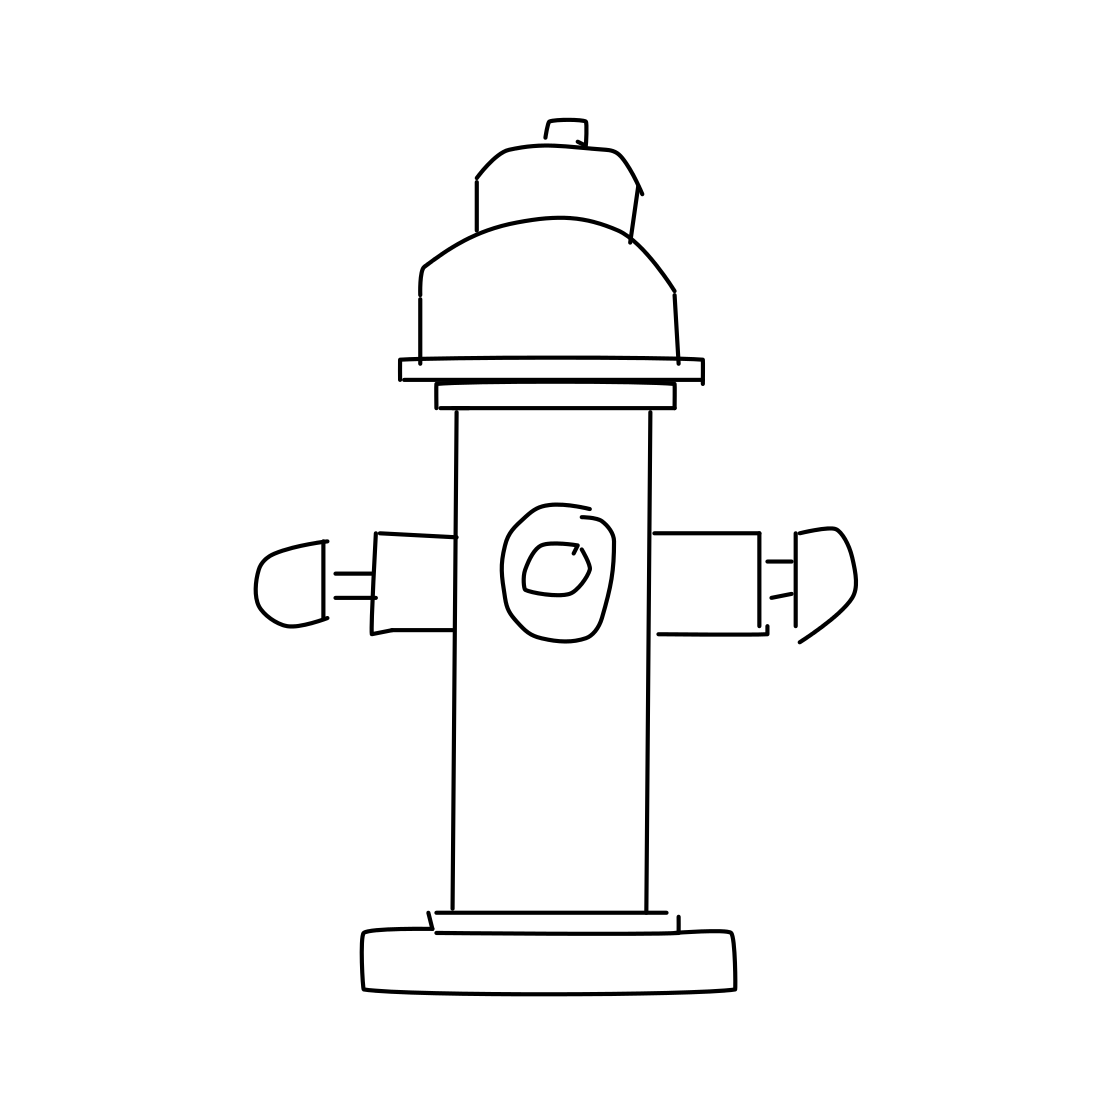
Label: fire hydrant